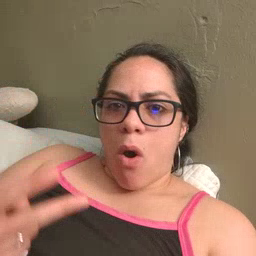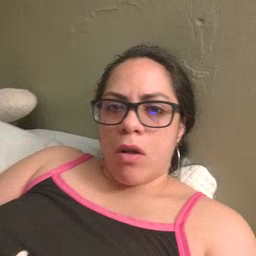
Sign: fall